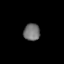
Tissue: lung
Cell type: Others
Senescence score: 0.1808
Nuclear area (px): 273
Mean DAPI intensity: 115.546